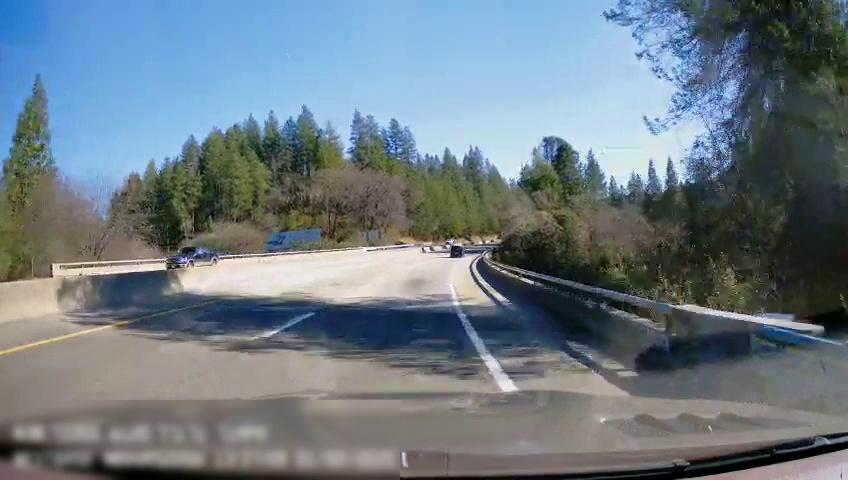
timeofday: Day
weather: Sunny
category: Drivable Space
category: Vehicles | Car
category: Vehicles | SUV
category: Lanes | Current Lane
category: Lanes | Current Lane
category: Lanes | Alternate Lane